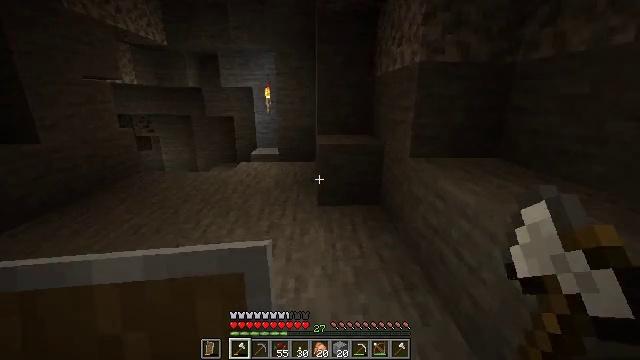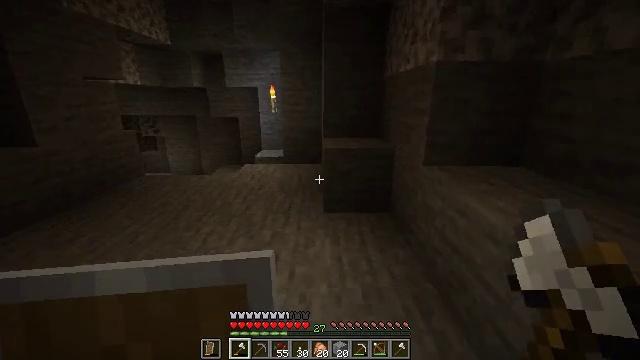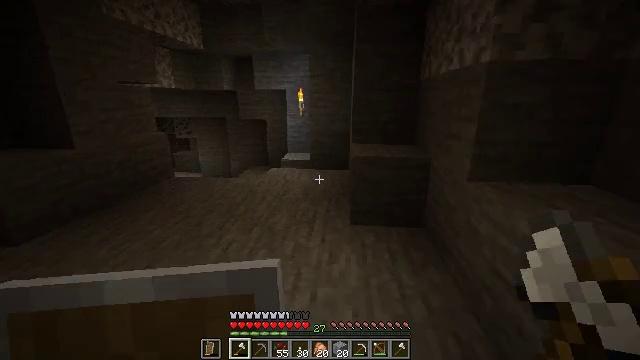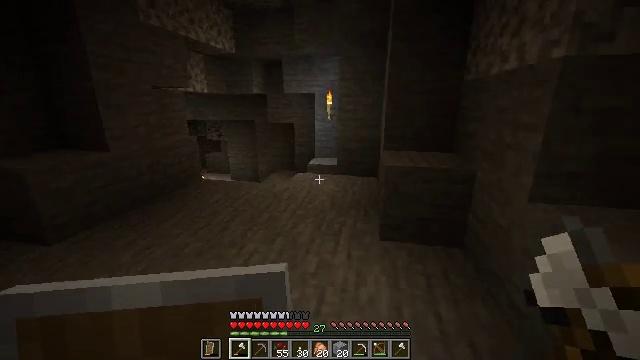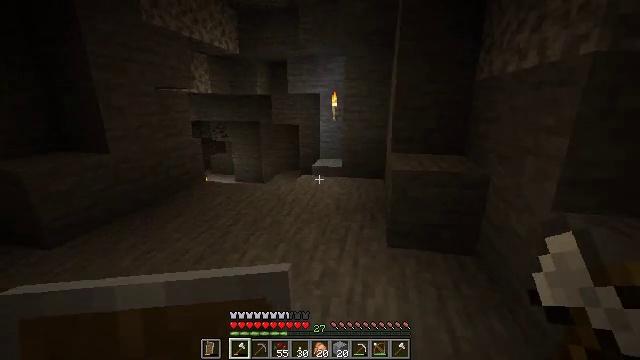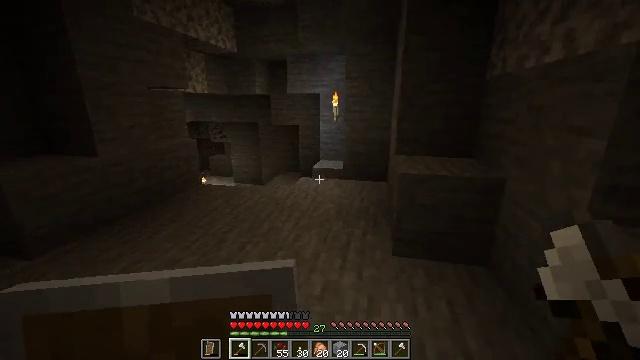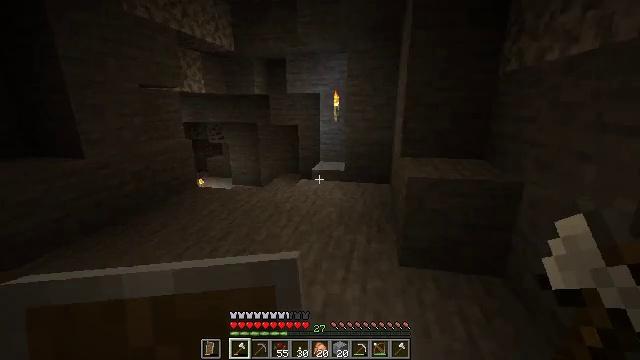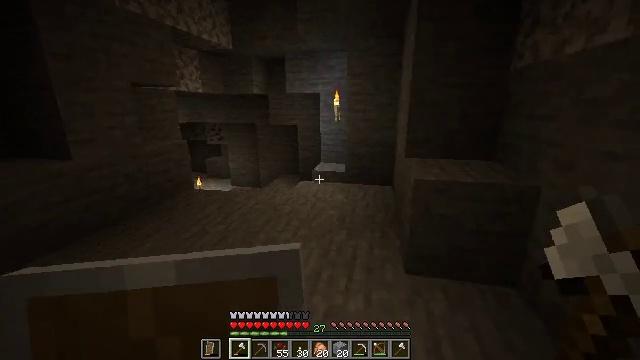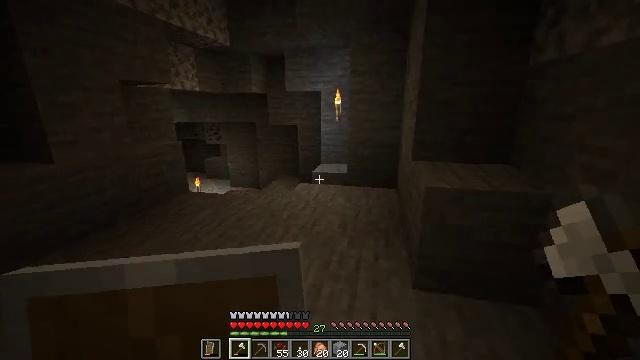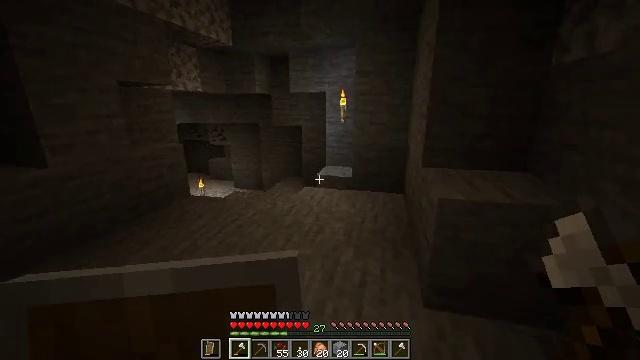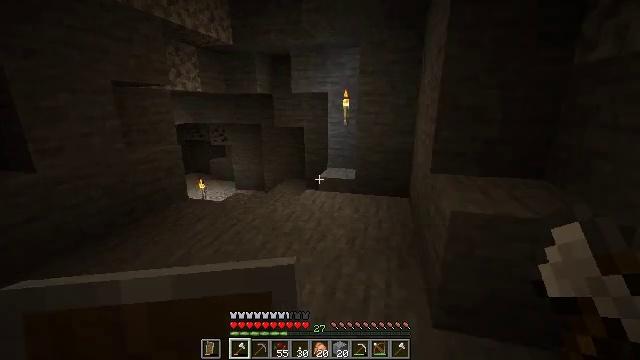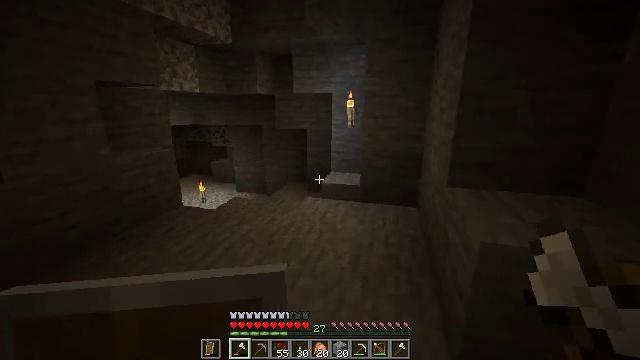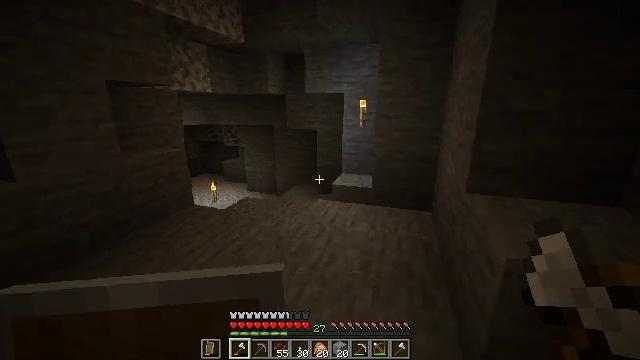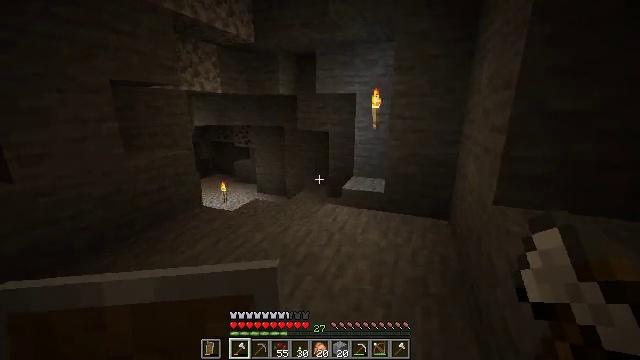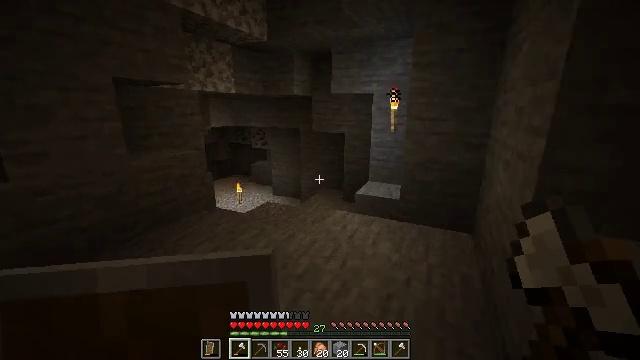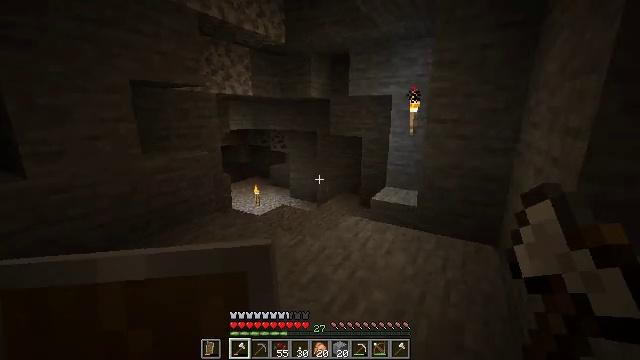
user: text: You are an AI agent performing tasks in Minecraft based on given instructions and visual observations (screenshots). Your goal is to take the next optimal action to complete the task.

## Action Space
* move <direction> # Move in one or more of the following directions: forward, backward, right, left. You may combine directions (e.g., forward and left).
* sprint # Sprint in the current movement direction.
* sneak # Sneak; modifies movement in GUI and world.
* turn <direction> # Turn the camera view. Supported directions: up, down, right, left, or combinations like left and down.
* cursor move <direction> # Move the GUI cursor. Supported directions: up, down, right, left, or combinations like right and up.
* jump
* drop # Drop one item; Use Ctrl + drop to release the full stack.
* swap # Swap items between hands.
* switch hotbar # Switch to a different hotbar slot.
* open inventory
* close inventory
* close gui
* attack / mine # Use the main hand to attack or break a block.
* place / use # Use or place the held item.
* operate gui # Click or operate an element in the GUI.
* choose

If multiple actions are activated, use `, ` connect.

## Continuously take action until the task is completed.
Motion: motion action
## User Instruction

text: Find and mine the gold ore.
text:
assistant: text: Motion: move forward, turn left
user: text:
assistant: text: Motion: move forward, turn left
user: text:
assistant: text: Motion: move forward, turn left
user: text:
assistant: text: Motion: move forward, turn left
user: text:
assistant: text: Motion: move forward
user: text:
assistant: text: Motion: move forward
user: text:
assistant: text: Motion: move forward
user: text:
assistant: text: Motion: move forward
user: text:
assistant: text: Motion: move forward, turn left
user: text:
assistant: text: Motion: move forward
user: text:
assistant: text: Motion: move forward
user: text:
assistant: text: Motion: move forward, turn left
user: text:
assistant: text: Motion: move forward and move right, turn left
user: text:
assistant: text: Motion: move forward and move right, turn left
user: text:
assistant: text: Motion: move forward and move right, turn left
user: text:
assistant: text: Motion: move forward and move right, turn left
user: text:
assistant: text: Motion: move forward and move right, turn left
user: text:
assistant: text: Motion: move forward
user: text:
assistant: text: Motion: move forward
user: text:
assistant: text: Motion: move forward and move right
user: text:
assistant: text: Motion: move forward and move right
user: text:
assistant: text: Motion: move forward and move right
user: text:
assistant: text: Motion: move forward and move right, turn left
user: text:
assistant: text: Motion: move forward and move right, turn left
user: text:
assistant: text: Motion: move forward and move right, turn left
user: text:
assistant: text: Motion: move forward and move right, turn left
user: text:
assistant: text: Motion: move right, turn left
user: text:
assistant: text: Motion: turn left
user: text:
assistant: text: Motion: move left, turn left
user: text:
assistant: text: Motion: move left, turn left